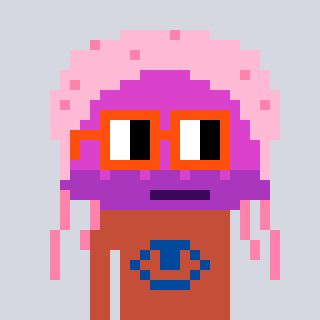
a pixel art character with square orange glasses, a jellyfish-shaped head and a rust-colored body on a cool background